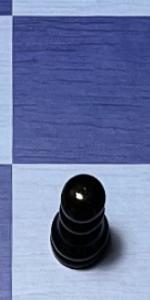
Label: Pawn_Black